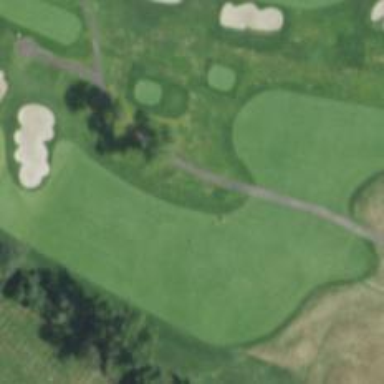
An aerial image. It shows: View of golf hole.